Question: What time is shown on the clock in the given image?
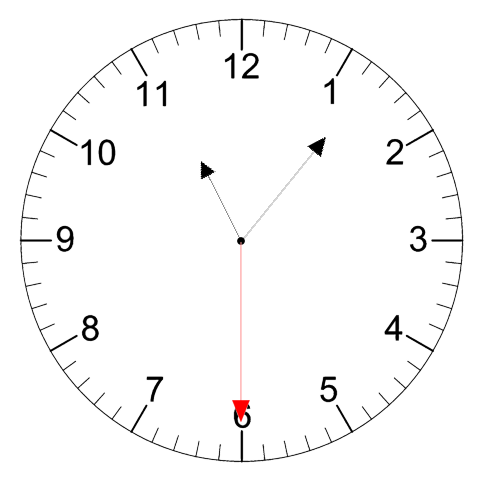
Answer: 11:06:30